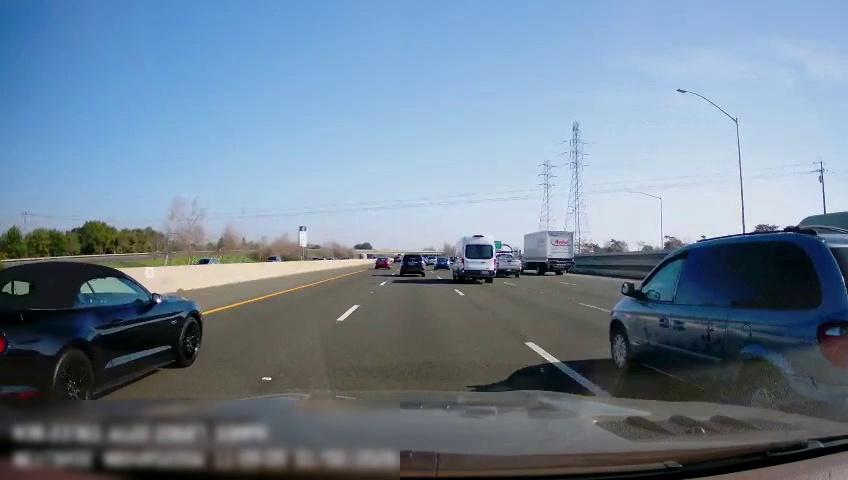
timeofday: Day
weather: Sunny
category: Drivable Space
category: Vehicles | Van
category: Vehicles | Truck
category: Vehicles | Truck
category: Vehicles | SUV
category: Vehicles | Car
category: Vehicles | Van
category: Vehicles | SUV
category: Vehicles | Van
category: Vehicles | Car
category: Vehicles | Car
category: Vehicles | Car
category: Vehicles | Car
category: Lanes | Alternate Lane
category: Lanes | Current Lane
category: Lanes | Current Lane
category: Lanes | Alternate Lane
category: Lanes | Alternate Lane
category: Lanes | Alternate Lane
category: Traffic | Signs